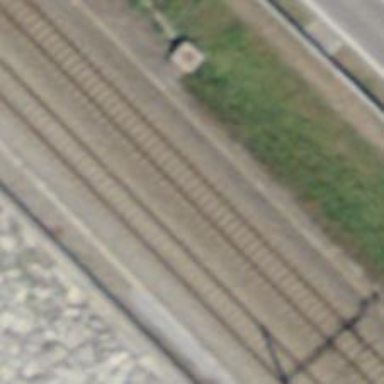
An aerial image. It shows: Railway track with contact lines for electrification.